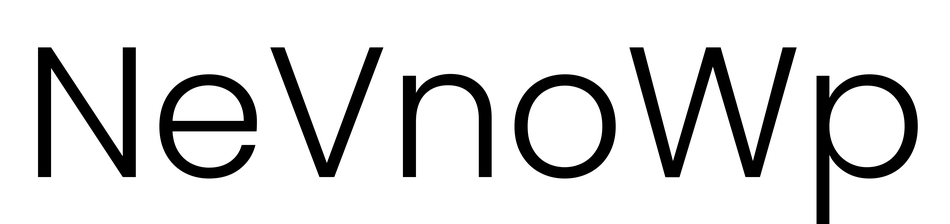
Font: Poppins-Light